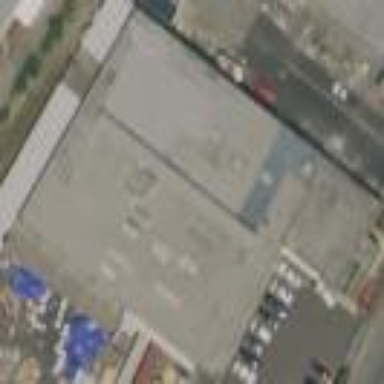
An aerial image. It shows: Warehouse building.